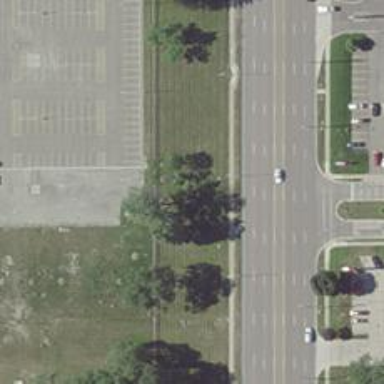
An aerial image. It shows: Service road with asphalt surface and separate sidewalk.